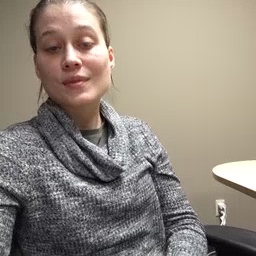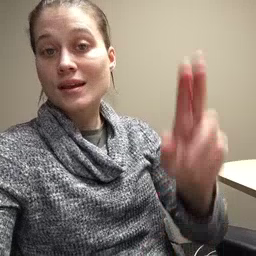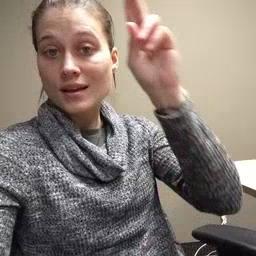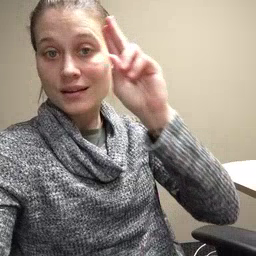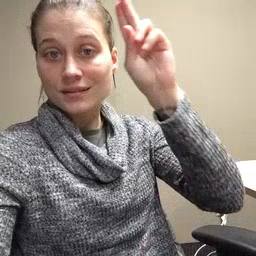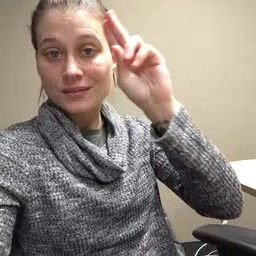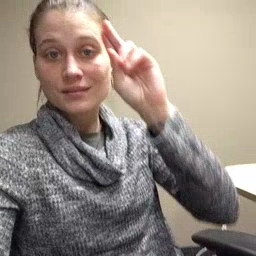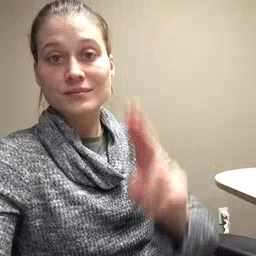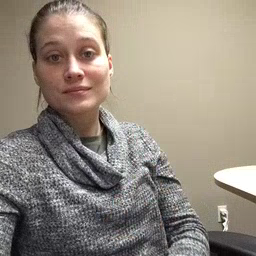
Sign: uncle